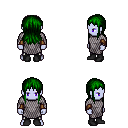
a pixel art fantasy rpg character, male body template, dark elf, purple skin, chain mail, metal pants, green unkempt hairstyle, leather bracers, black shoes, four views (front, back, left, right), 2x2 character sprite sheet, small pixel art, hard edges, no anti-aliasing